Question: I just created a new Asp.net Web Application with individual accounts authentication.
When the project is created, visual studio creates a temporary database with the tables for the authentication.
I would like to transfer these tables to my own sql server database. Is there a way to easily migrate from the temporary authentication database to an another one?
This is the connectionstring :
'''
<add name="DefaultConnection" connectionString="Data Source=(LocalDb)11.0;AttachDbFilename=|DataDirectory|spnet-Tango-20140628051144.mdf;Initial Catalog=aspnet-Tango-20140628051144;Integrated Security=True"
providerName="System.Data.SqlClient" />
'''
and this is what i see in server explorer :

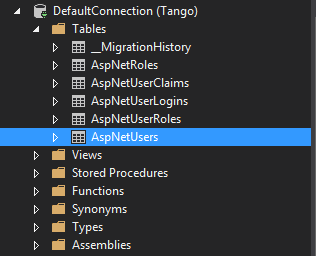
Answer: The files created by a LocalDb database are simply SQL Server files. So you can quite easily attach them to your SQL Server installation.
In 'SQL Server Management Studio', right click the Database node in 'Object Explorer', select 'Attach'.
In the popup window, browse to the MDF file created by your application and add it.
You should now have the database accessible in SQL Server.